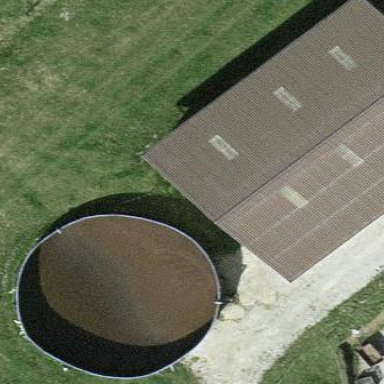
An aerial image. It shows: Building with storage tank.